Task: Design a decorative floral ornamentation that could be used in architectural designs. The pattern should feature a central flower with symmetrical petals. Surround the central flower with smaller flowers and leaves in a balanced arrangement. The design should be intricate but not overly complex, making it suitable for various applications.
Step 253:
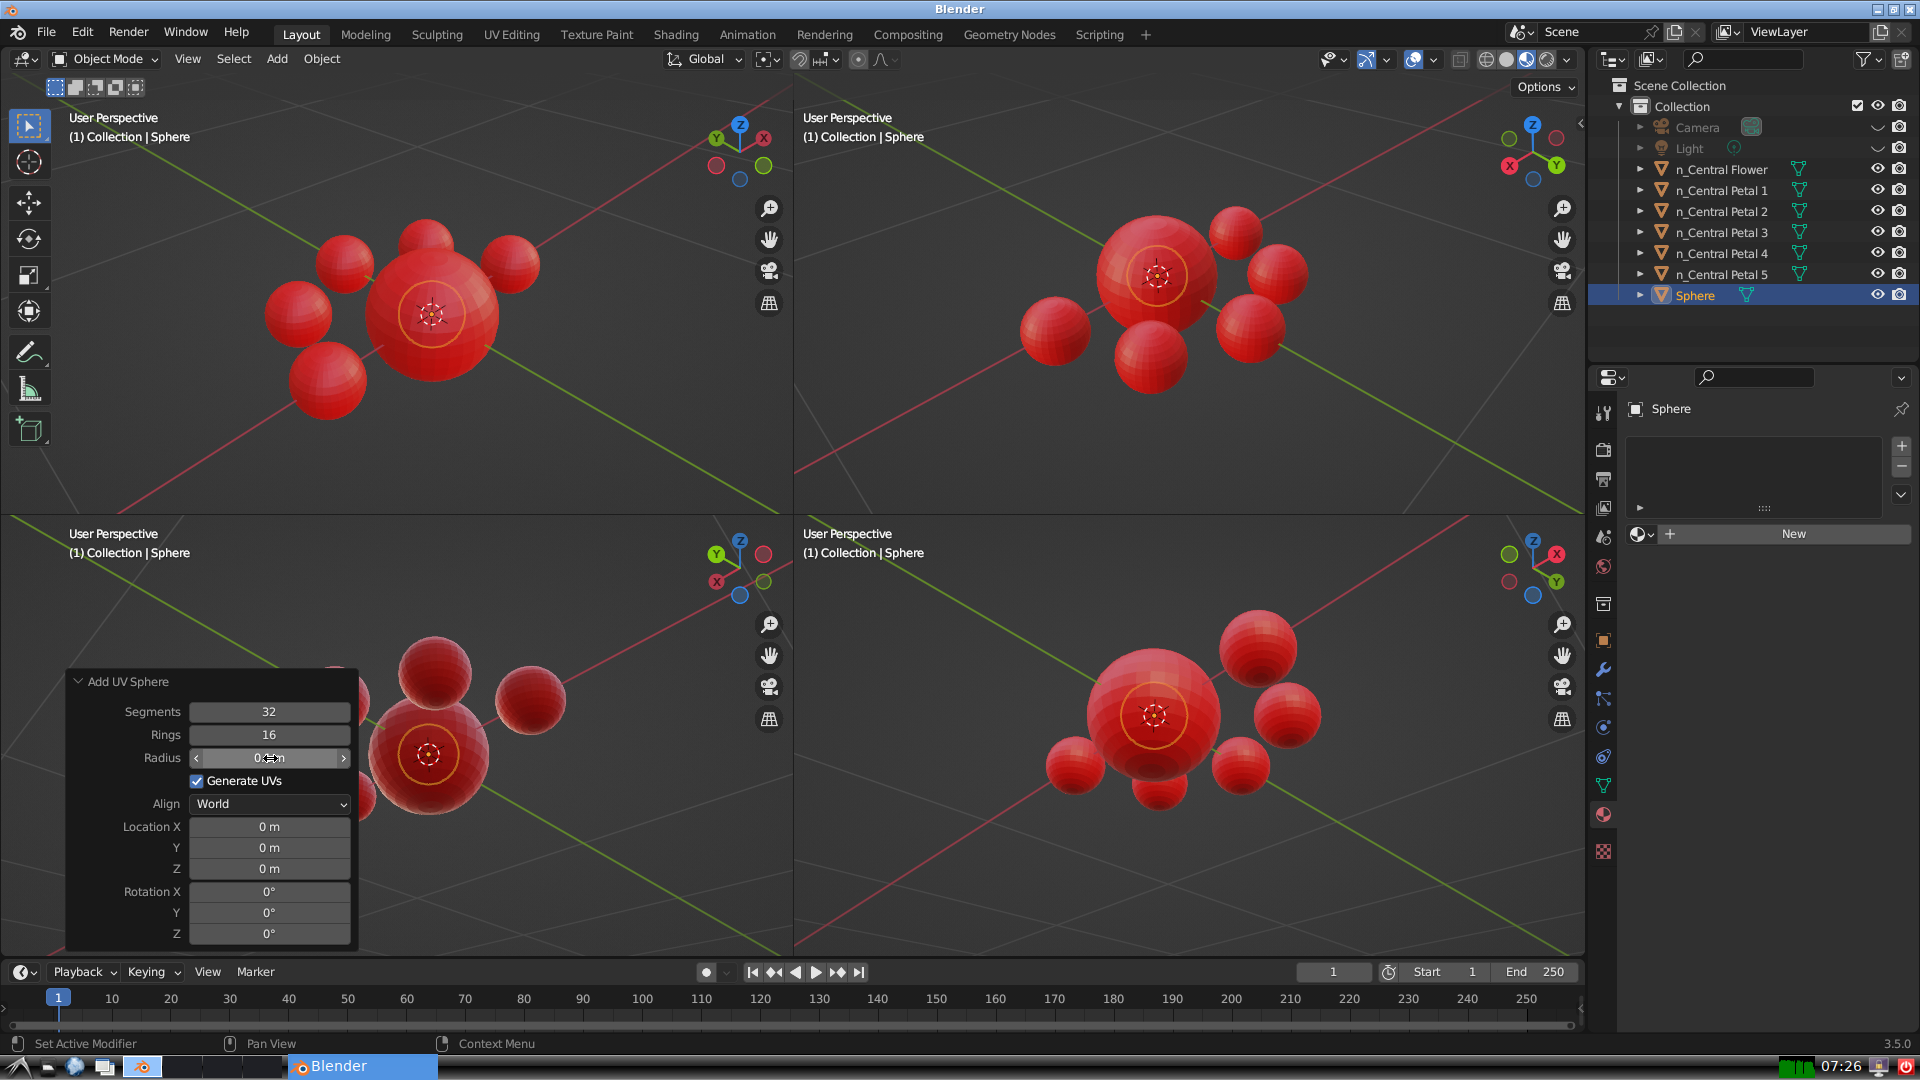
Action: {"mouse_move": [960, 540]}